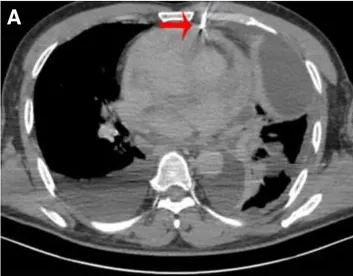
(A) Patient underwent CT guided pericardial biopsy. (A,B) Chest CT scan revealed bilateral pleural effusion, pericardial thickening, and pericardial effusion before treatment.
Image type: radiology (ct)